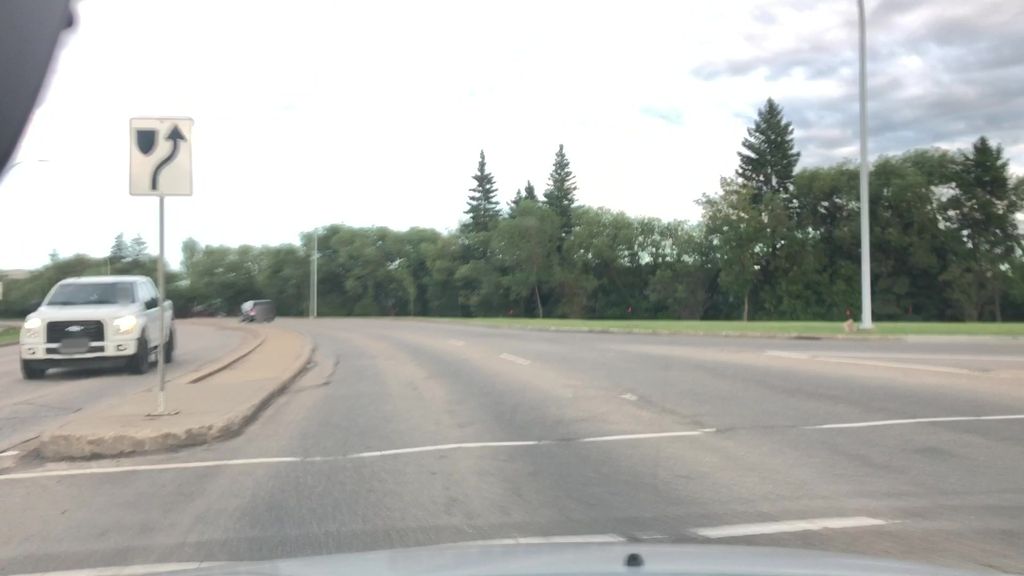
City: edmonton